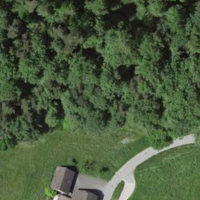
EUNIS habitat code: 44
Species observed at this site:
Tussilago farfara